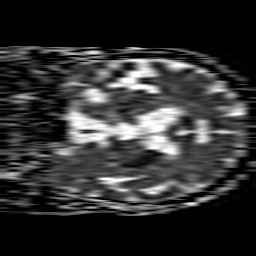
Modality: ADC
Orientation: coronal
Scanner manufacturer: philips
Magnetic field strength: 1.5 T
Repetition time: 3.681 s
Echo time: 0.09411 s